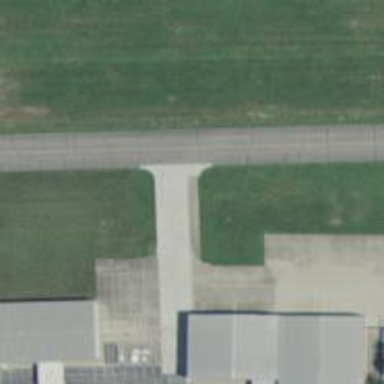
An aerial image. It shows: Image of taxiway at airport.